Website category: phone
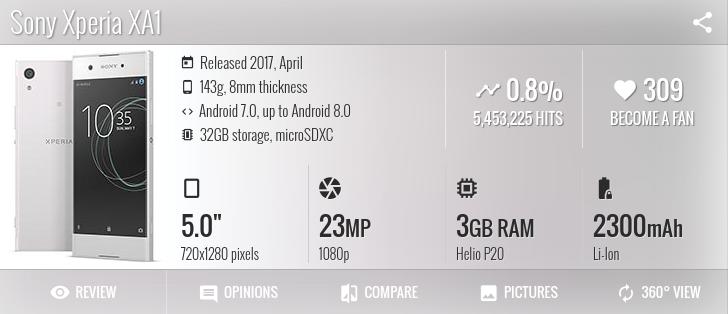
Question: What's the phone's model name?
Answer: Sony Xperia XA1

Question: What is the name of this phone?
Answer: Sony Xperia XA1

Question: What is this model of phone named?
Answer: Sony Xperia XA1

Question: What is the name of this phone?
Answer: Sony Xperia XA1

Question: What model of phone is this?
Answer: Sony Xperia XA1

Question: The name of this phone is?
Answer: Sony Xperia XA1

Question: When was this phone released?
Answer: Released 2017, April

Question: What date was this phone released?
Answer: Released 2017, April

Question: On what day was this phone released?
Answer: Released 2017, April

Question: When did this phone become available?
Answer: Released 2017, April

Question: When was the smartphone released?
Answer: Released 2017, April

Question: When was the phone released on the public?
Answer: Released 2017, April

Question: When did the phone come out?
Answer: Released 2017, April

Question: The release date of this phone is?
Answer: Released 2017, April

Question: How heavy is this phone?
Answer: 143g

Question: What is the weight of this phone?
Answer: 143g

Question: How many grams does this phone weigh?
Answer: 143g

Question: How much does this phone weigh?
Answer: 143g

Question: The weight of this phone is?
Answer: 143g

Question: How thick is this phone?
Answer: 8mm thickness

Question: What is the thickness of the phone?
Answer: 8mm thickness

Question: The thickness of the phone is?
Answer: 8mm thickness

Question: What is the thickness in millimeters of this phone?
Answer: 8mm thickness

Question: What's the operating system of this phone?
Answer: Android 7.0, up to Android 8.0

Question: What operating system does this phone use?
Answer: Android 7.0, up to Android 8.0

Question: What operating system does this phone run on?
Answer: Android 7.0, up to Android 8.0

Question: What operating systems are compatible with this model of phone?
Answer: Android 7.0, up to Android 8.0

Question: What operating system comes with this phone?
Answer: Android 7.0, up to Android 8.0

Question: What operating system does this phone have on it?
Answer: Android 7.0, up to Android 8.0

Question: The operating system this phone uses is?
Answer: Android 7.0, up to Android 8.0

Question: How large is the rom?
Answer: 32GB storage

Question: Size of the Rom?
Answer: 32GB storage

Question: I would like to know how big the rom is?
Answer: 32GB storage

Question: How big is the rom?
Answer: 32GB storage

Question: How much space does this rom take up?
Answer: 32GB storage

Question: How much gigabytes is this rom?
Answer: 32GB storage

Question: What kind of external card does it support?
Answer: microSDXC

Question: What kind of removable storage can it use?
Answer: microSDXC

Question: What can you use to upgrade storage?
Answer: microSDXC

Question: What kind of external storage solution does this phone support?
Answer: microSDXC

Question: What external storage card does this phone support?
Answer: microSDXC

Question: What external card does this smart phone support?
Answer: microSDXC

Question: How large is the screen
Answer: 5.0"

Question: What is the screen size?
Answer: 5.0"

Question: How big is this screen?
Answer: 5.0"

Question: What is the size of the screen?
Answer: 5.0"

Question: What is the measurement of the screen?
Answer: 5.0"

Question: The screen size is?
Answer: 5.0"

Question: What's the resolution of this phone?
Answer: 720x1280 pixels

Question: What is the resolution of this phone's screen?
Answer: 720x1280 pixels

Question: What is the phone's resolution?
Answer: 720x1280 pixels

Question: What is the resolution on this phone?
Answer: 720x1280 pixels

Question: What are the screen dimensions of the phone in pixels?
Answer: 720x1280 pixels

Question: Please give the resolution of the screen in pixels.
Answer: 720x1280 pixels

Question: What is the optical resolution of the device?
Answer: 720x1280 pixels

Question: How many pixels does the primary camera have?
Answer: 23 MP

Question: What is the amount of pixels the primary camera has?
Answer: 23 MP

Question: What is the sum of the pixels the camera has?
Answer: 23 MP

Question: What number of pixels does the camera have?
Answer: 23 MP

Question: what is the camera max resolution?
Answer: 23 MP

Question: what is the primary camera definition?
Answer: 23 MP

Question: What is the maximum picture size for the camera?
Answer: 23 MP

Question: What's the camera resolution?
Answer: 1080p

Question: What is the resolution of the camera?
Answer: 1080p